Question: How can I update Item's Price on Item Masterdata PriceList in SDK?
that is my sample code:
'''
Try
Dim aItemMas As SAPbobsCOM.Items
aItemMas = SAP_Company.GetBusinessObject(SAPbobsCOM.BoObjectTypes.oItems)
With aItemMas
.ItemCode = "SMPLE-23456"
.ItemName = "Sample Test Item222"
.ForeignName = "01-29992"
.PriceList.PriceListName(1).GetType()
.PriceList.Currency = ""
.PriceList.Price = 100
.ItemType = SAPbobsCOM.ItemTypeEnum.itItems
.InventoryItem = SAPbobsCOM.BoYesNoEnum.tNO
.SalesItem = SAPbobsCOM.BoYesNoEnum.tYES
.PurchaseItem = SAPbobsCOM.BoYesNoEnum.tNO
.ItemsGroupCode = 100
.SalesVATGroup = "ZO"
End With
Dim Result As Integer
Dim ErrNo As Long
Dim ErrMsg As String = ""
Result = aItemMas.Add
SAP_Company.GetLastError(ErrNo, ErrMsg)
If (ErrNo <> 0) Then
MsgBox(ErrNo & ": " & ErrMsg, vbCritical)
End If
Catch ex As Exception
MsgBox(ex.ToString)
End Try
'''

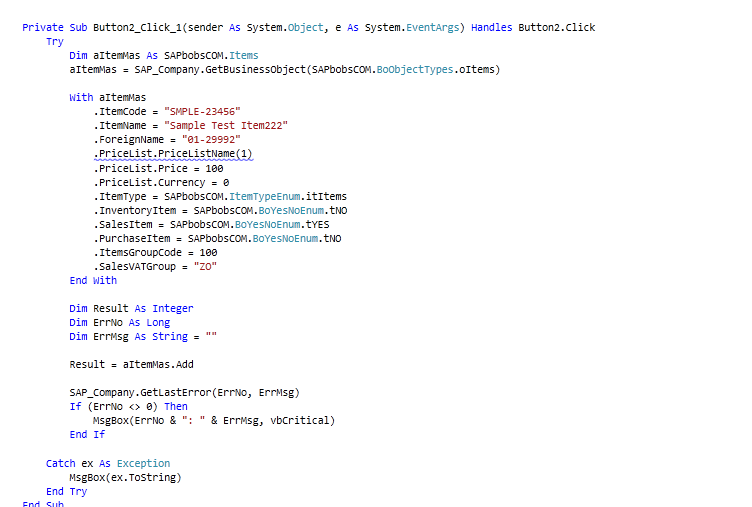
Answer: '''
oItem = ((SAP_Company.GetBusinessObject(SAPbobsCOM.BoObjectTypes.oItems)));
if (oItem.GetByKey(ItemCode) == true)
{
oItem.PriceList.SetCurrentLine(Index);
oItem.PriceList.Price = 1000;
}
oItem.Update();
int ErrNo;
string errMsg;
errMsg = SAP_Company.GetLastErrorDescription();
ErrNo = SAP_Company.GetLastErrorCode();
if (ErrNo != 0)
{
MessageBox.Show(ErrNo + ": " + errMsg);
}
else
{
MessageBox.Show("Nice!");
}
'''